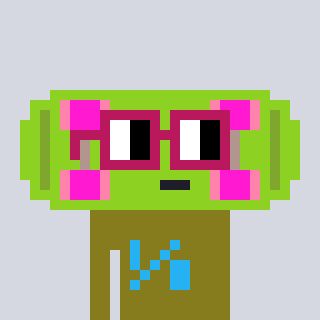
a pixel art character with square dark red glasses, a skateboard-shaped head and a gunk-colored body on a cool background